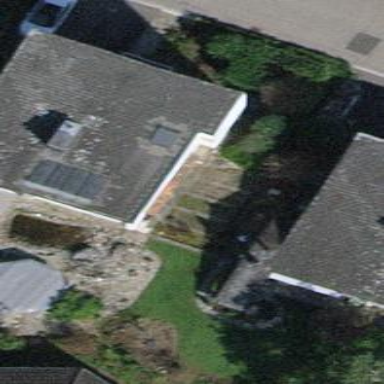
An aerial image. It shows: Detached building.